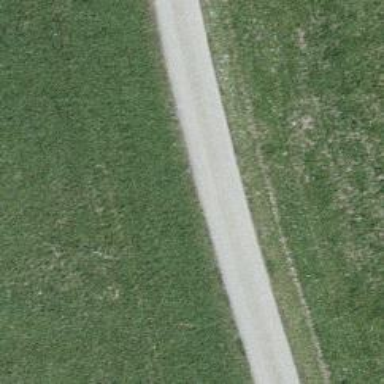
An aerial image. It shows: Well-maintained track road of grade 1.